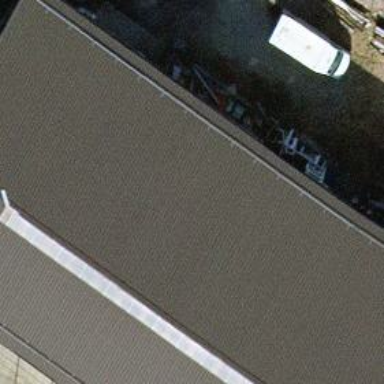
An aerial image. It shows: Hangar building at airport.